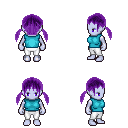
a pixel art fantasy rpg character, female body template, dark elf, purple skin, teal sleeveless shirt, white pants, purple twin-tailed hairstyle, four views (front, back, left, right), 2x2 character sprite sheet, small pixel art, hard edges, no anti-aliasing